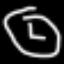
Label: clock